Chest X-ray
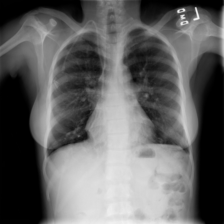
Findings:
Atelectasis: negative
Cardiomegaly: negative
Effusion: negative
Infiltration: negative
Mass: negative
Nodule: negative
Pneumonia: negative
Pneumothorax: negative
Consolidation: negative
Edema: negative
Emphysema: negative
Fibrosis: negative
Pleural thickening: negative
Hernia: negative